Question: Count the number of objects in the diagram.
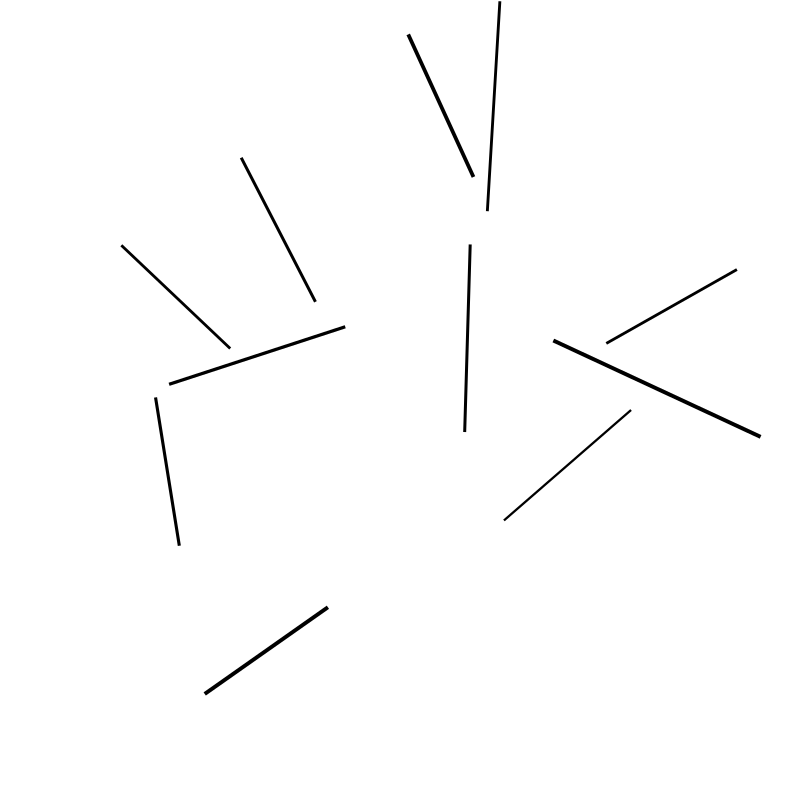
Answer: 11